Field crop: tomato
Growth stage: 1
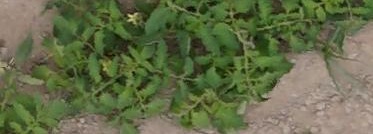
Species: tomato